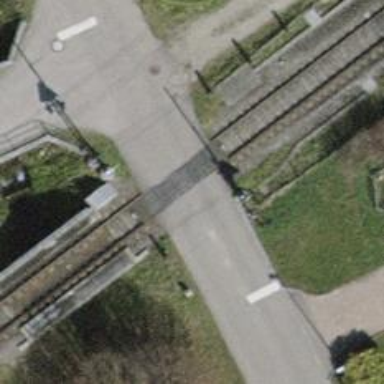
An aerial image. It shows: Level crossing along the railway.